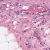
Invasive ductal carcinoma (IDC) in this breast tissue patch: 0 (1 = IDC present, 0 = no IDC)